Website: lowes
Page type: order-returns
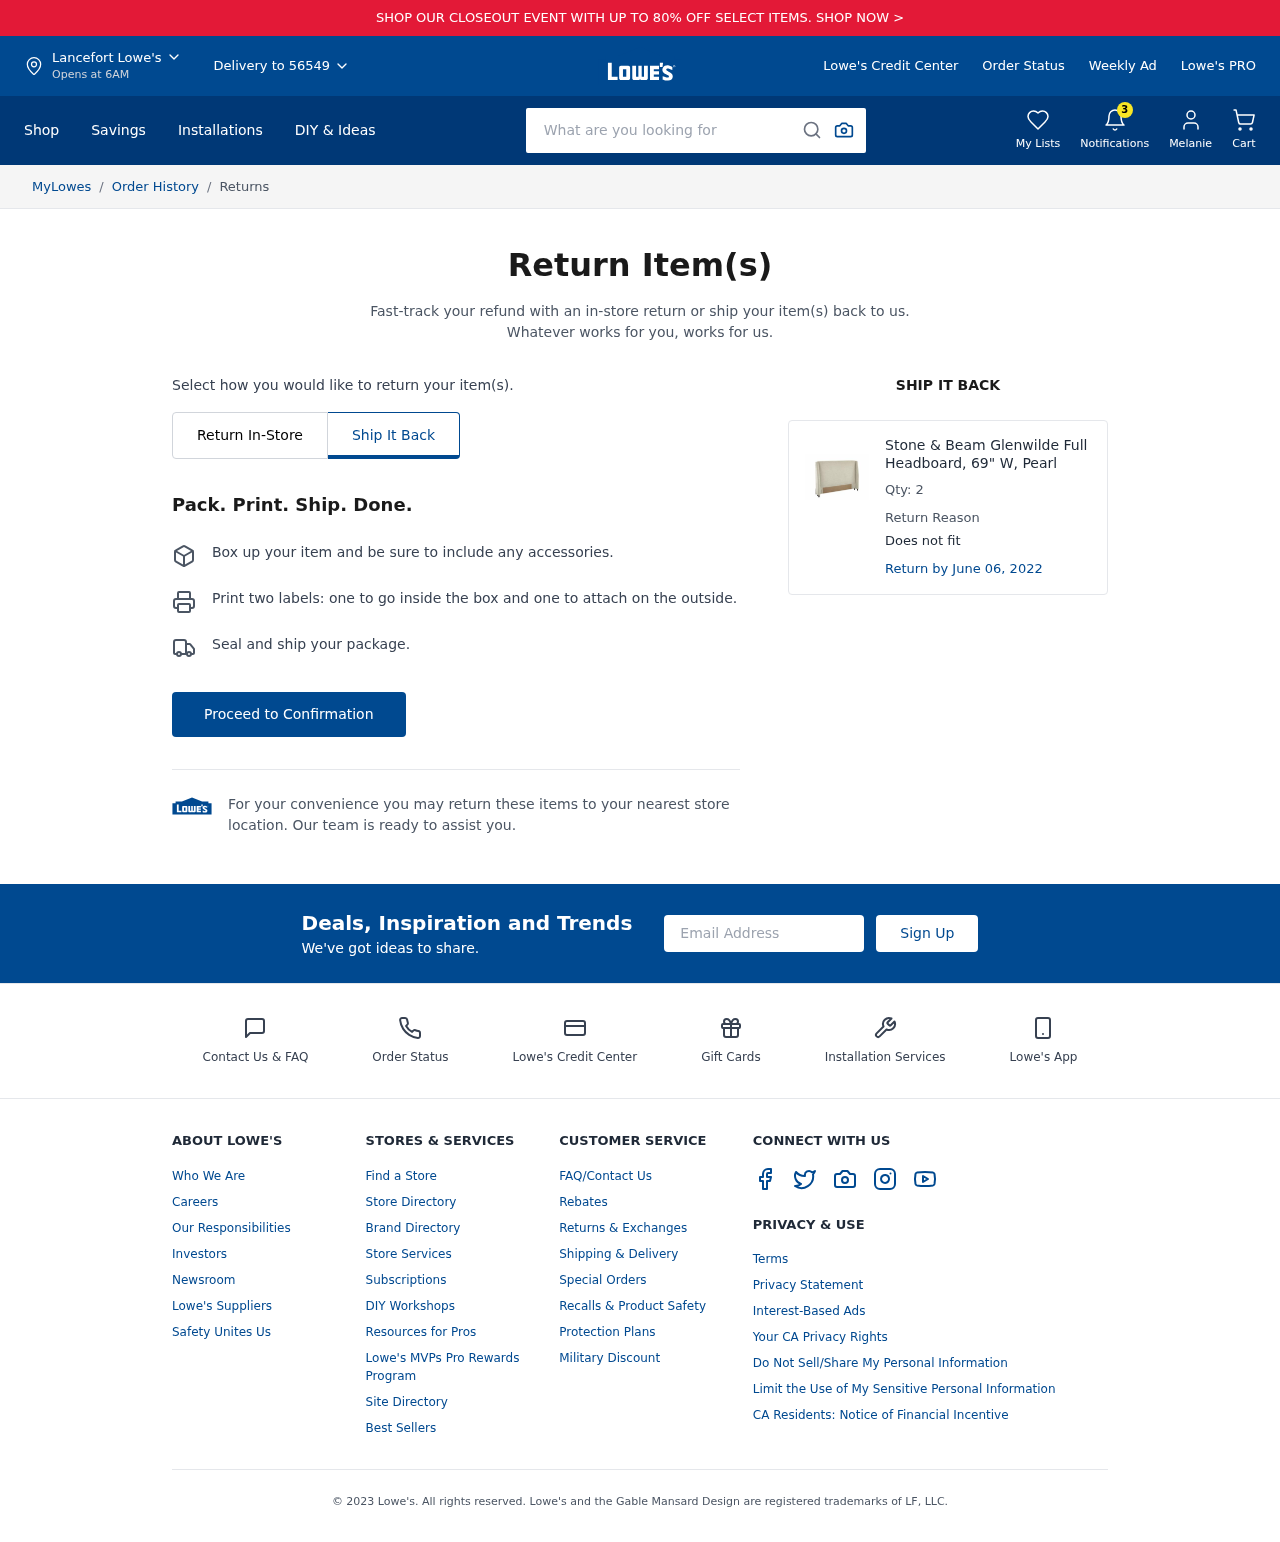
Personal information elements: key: PII_CITY
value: Lancefort
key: PII_EMAIL
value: melanie.mills@gmail.com
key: PII_FIRSTNAME
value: Melanie
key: PII_POSTCODE
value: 56549
Product elements: key: PRODUCT1_NAME
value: Stone & Beam Glenwilde Full Headboard, 69" W, Pearl
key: PRODUCT1_QUANTITY
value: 2
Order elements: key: ORDER_RETURN_BY_DATE
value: June 06, 2022
Search elements: key: HEADER_SEARCH
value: What are you looking for
Other elements: key: NOTIFICATION_COUNT
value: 3